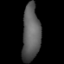
Tissue: lung
Cell type: Epithelial cells
Senescence score: 0.1869
Nuclear area (px): 982
Mean DAPI intensity: 92.955